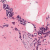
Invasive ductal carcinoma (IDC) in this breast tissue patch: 1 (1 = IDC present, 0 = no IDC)